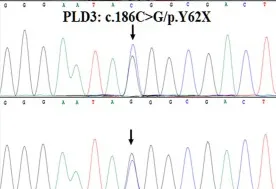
Genetic analysis of the family. (C) Western blot analysis of the expression of PLD3 in white blood cells from healthy controls (two samples), the heterozygote group (III-1 and IV-3), and the homozygote group (IV-1, repeated two times).
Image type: chart (chart)